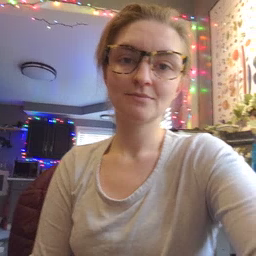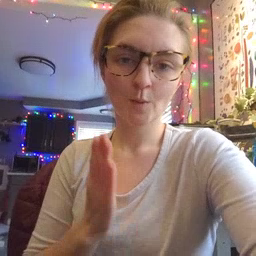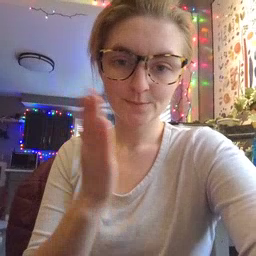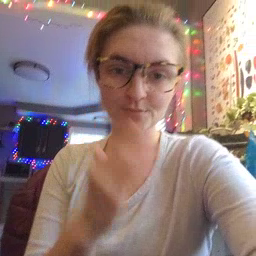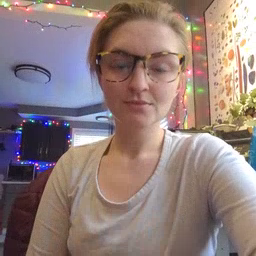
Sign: boat